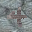
Label: 4